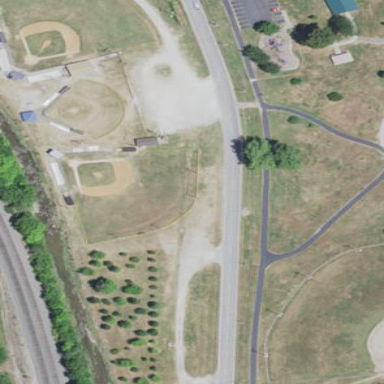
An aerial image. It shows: Baseball pitch for leisure land.